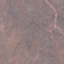
Land use / land cover: HerbaceousVegetation